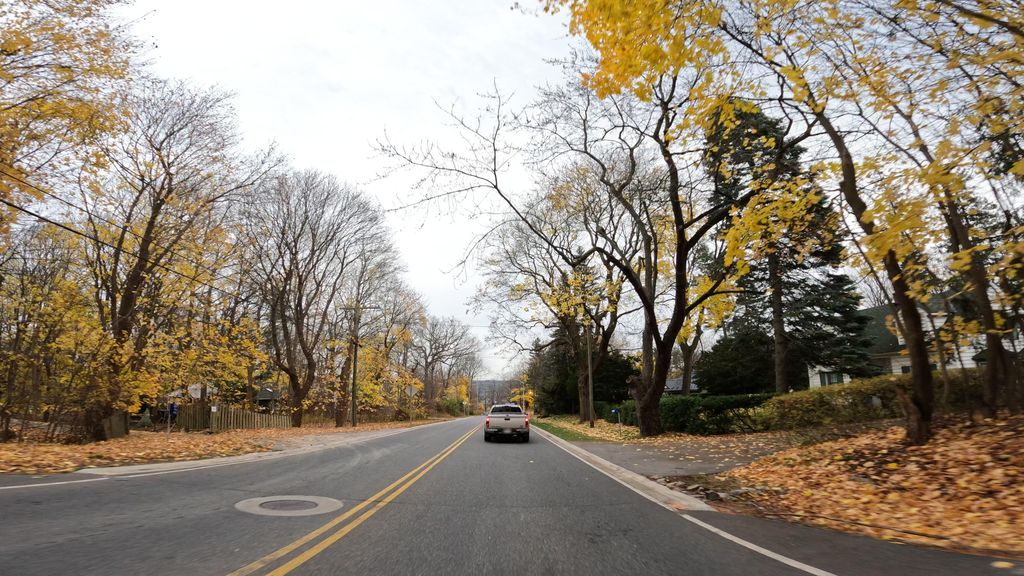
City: hamilton